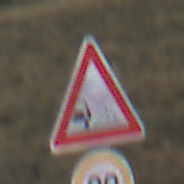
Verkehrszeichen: SplittSchotter
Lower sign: Geschwindigkeit20
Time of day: Midday
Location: Outdoor (Nature)
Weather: PartlyCloudy
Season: NotSpecified
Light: Natural